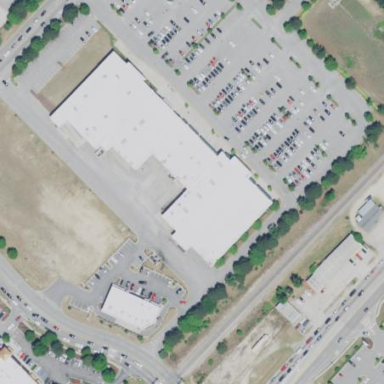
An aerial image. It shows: Department store building.